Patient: sex M, age 29
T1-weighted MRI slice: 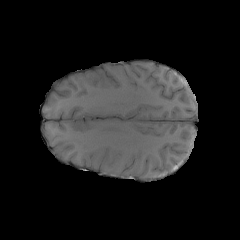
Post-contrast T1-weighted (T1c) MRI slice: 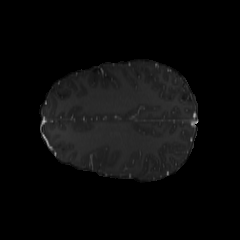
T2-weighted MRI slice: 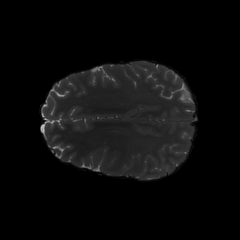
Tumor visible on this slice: no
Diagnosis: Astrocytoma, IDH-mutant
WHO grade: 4